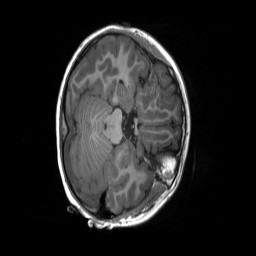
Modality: T1w
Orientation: axial
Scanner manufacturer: siemens
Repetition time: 2.3 s
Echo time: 0.00229 s